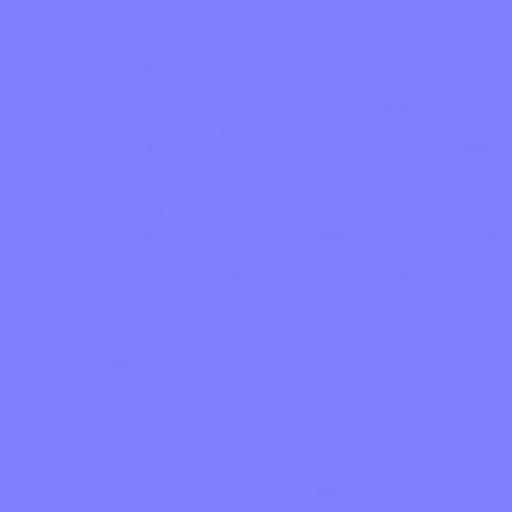
floor marble stone tiled tiles tiling